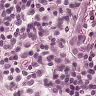
Metastatic tissue present: no